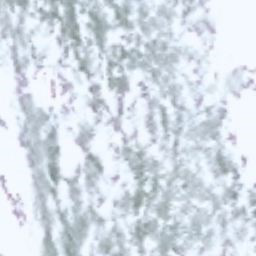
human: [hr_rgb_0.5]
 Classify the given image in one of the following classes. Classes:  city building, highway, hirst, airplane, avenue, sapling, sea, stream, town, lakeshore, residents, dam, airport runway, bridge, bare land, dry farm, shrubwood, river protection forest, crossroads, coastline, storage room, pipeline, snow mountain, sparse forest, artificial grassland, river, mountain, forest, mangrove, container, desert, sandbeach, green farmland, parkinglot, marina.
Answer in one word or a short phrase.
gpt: snow mountain